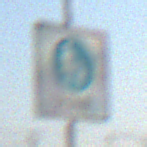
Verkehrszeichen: BeginnFussgaengerzone
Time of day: SunriseSunset
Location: Outdoor (Urban)
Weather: Clear
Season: NotSpecified
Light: Natural